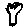
Label: tree